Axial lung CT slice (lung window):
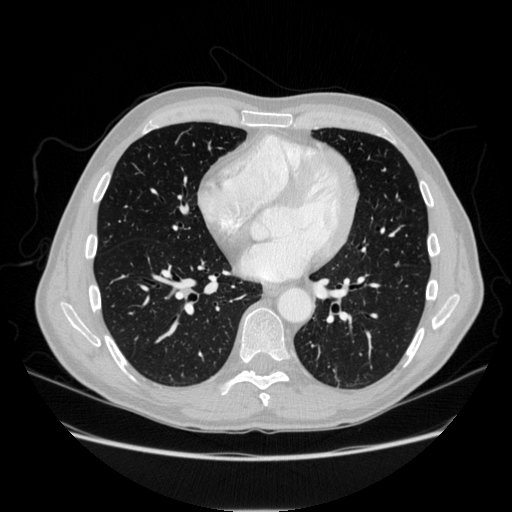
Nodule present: no